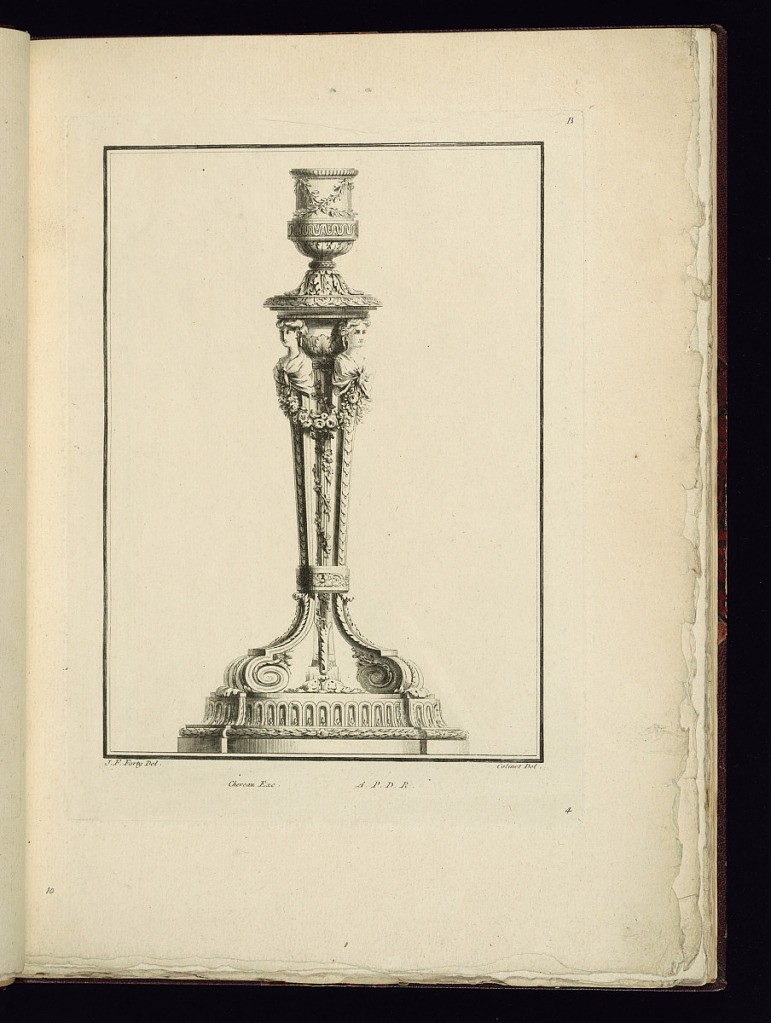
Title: Candlestick Design
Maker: Jean François Forty, active 1775 – 1790
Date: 1775–94
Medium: Etching on paper
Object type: Print
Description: Design for a candlestick decorated with fluting, scrolling leaves (rinceaux), fleurons, acanthus and laurel leaves, festoons of flowers, and female herms. The plate is titled and numbered.